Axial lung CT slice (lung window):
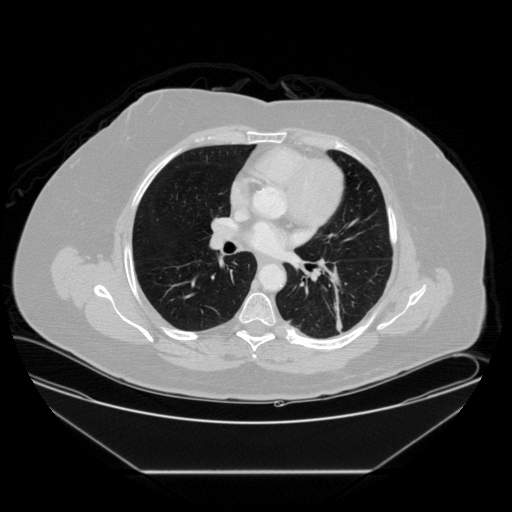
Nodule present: no